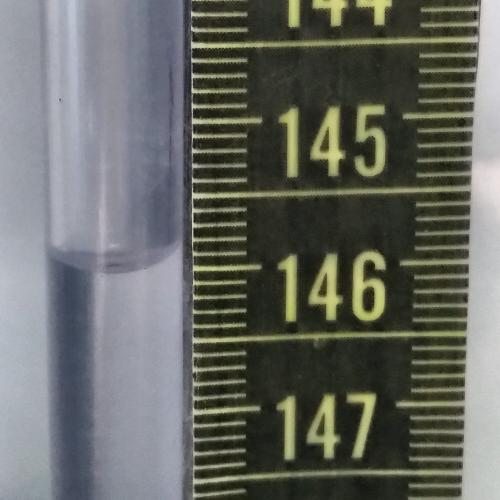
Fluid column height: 146.0 cm